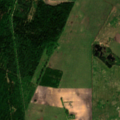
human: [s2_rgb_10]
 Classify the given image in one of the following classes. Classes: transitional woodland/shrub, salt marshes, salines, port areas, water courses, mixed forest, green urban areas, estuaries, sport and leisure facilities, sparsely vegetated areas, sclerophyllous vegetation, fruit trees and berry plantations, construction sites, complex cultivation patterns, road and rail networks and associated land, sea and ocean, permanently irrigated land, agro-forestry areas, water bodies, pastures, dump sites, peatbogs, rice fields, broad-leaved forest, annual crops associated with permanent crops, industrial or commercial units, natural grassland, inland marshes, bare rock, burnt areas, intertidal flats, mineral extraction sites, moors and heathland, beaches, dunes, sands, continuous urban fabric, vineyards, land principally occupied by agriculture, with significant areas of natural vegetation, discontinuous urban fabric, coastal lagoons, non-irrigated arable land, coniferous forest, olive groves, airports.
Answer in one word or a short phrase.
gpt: non-irrigated arable land, pastures, complex cultivation patterns, mixed forest